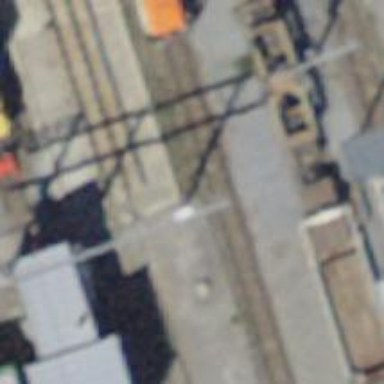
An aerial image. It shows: Narrow-gauge railway with one track passing through service yard.